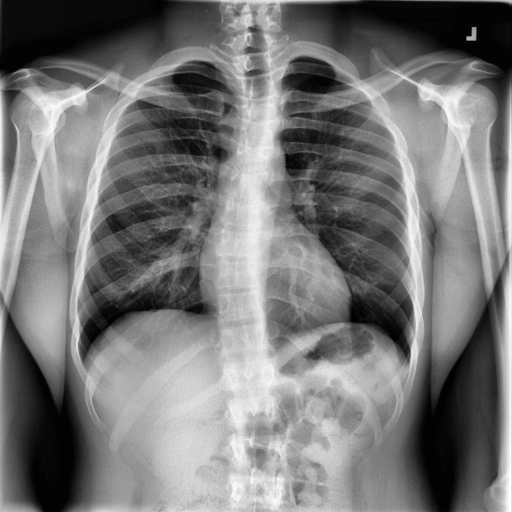
Finding: NORMAL